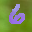
Label: 6